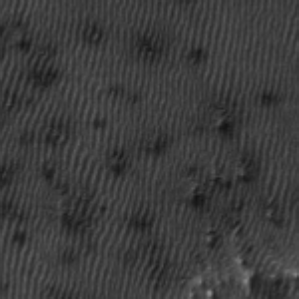
Label: frost